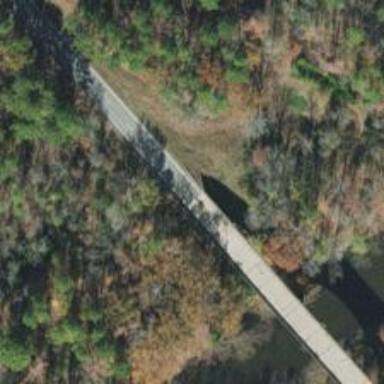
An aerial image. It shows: Beam-style bridge on primary highway.